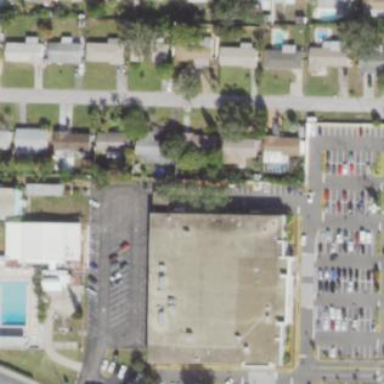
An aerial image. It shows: Supermarket located in building.